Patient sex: M
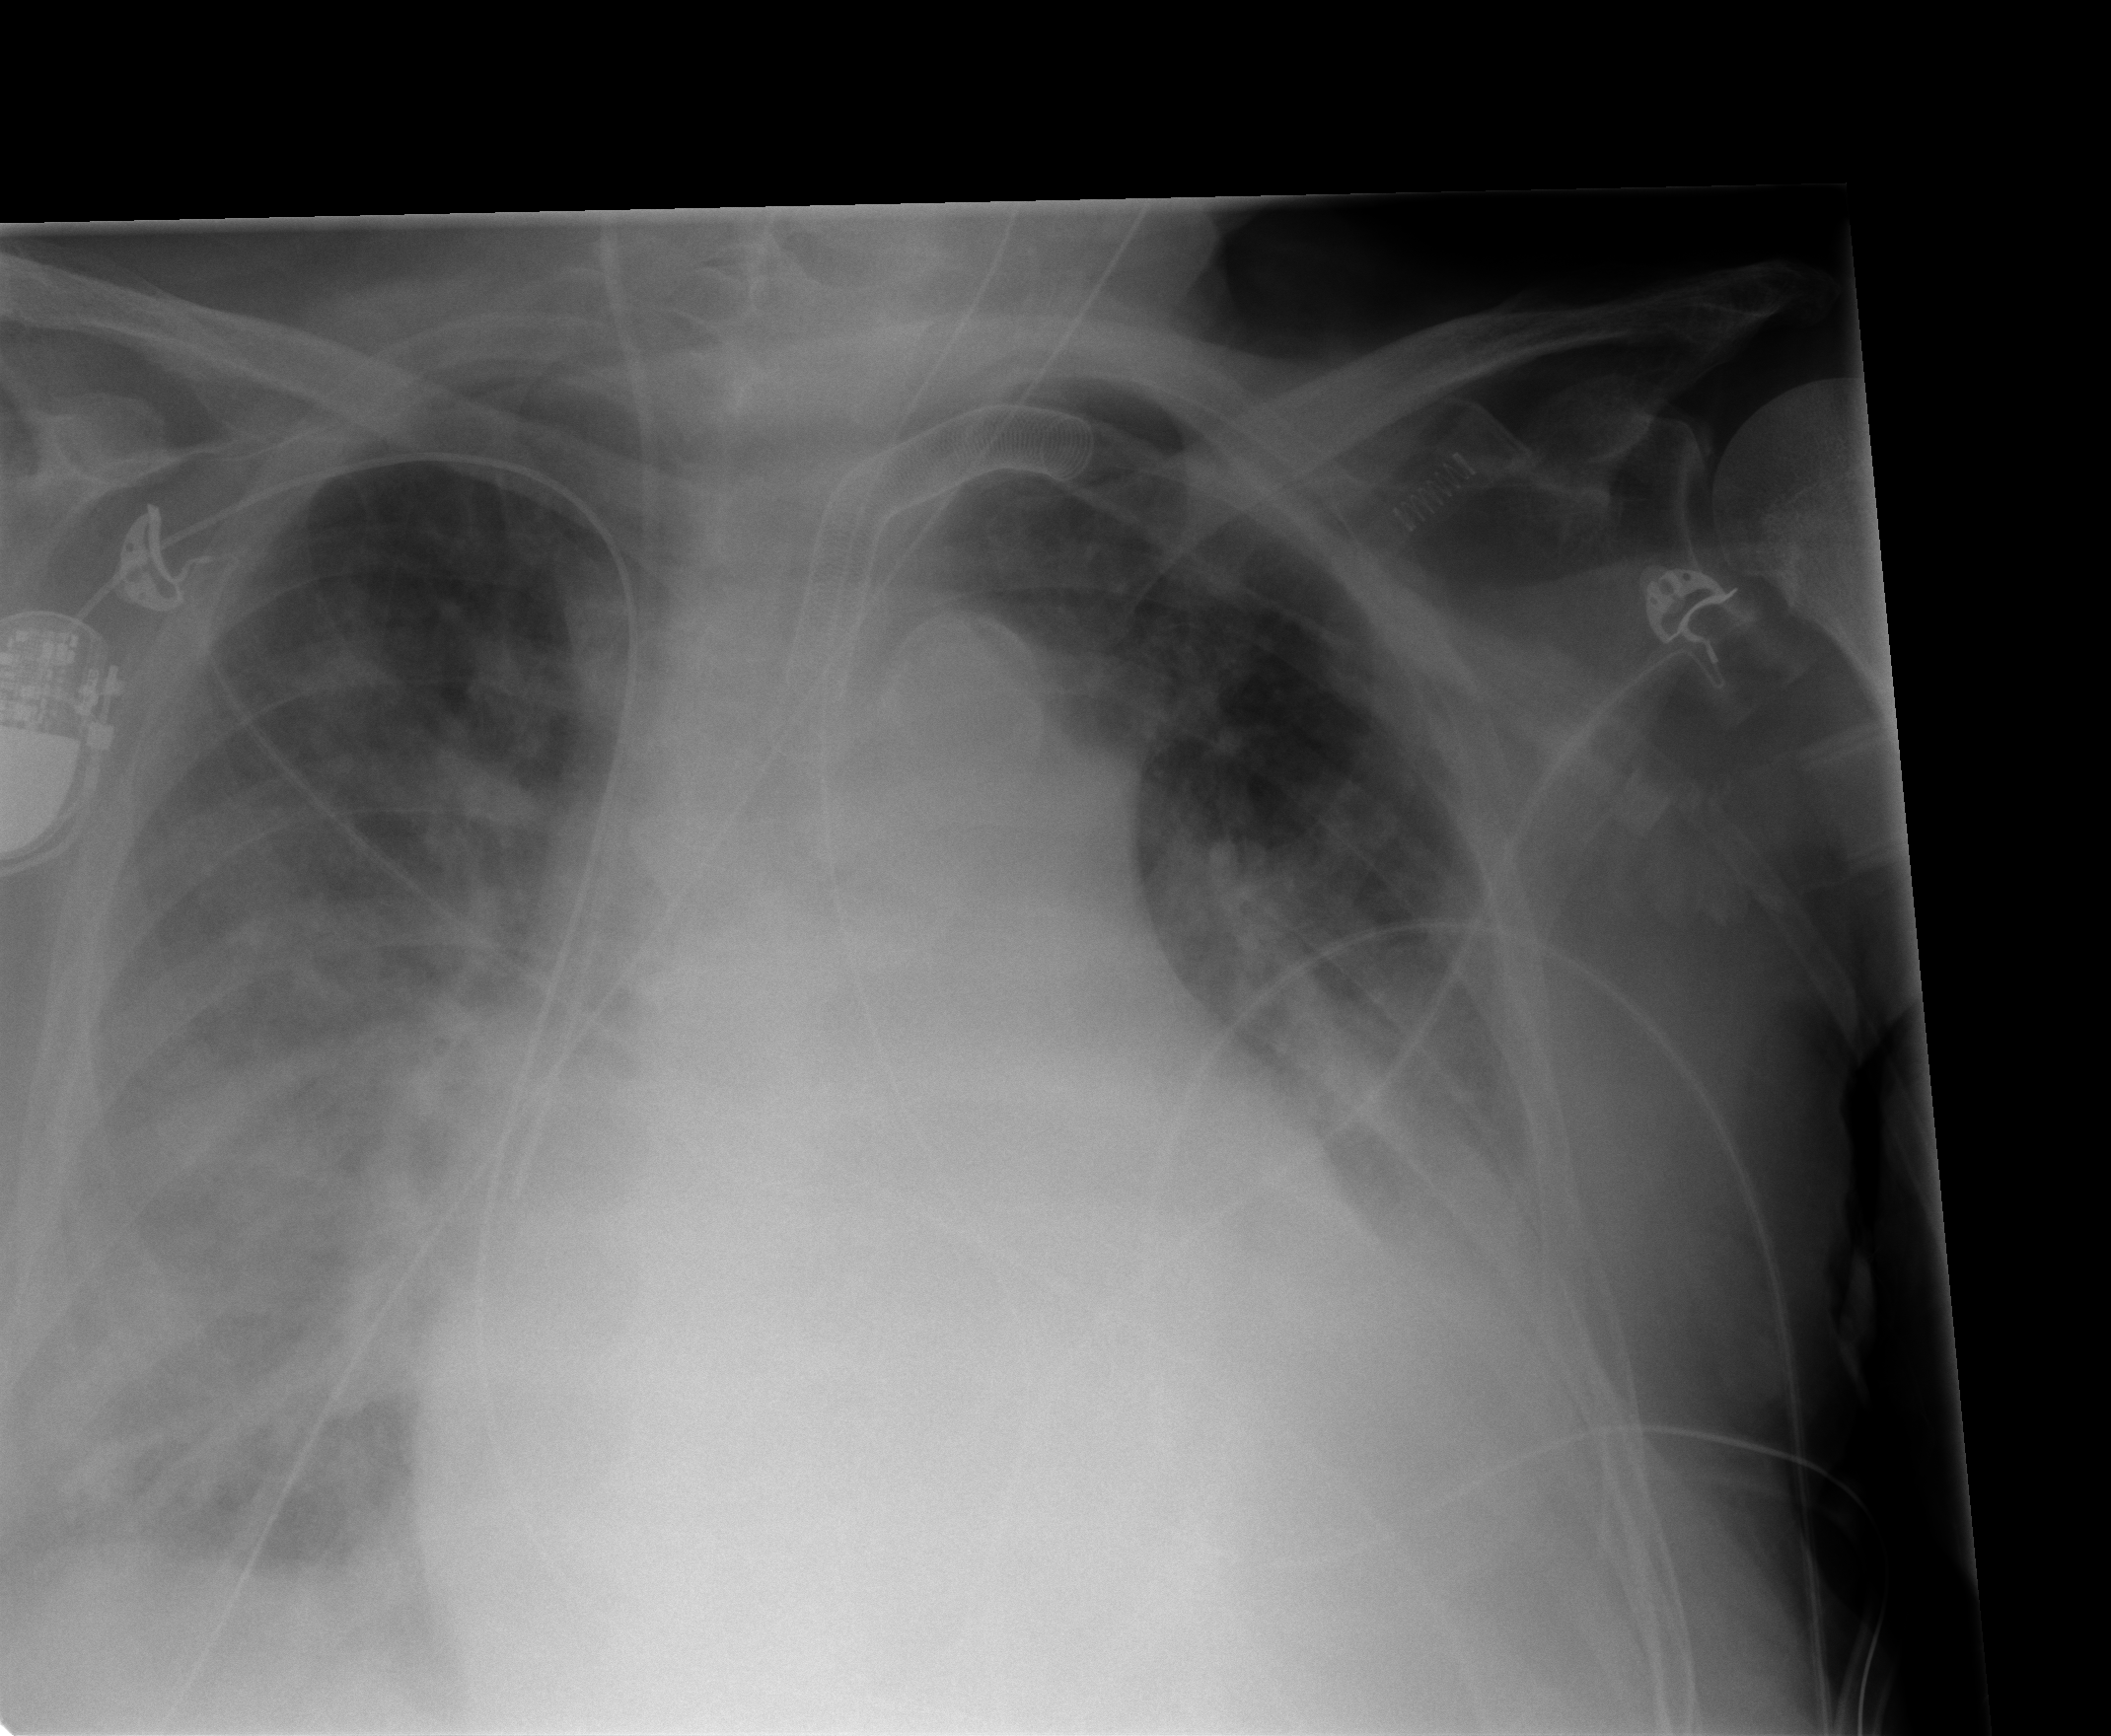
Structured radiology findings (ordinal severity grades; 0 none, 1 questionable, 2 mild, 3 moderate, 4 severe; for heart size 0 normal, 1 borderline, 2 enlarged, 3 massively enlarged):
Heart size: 3
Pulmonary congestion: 2
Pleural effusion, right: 0
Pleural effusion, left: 2
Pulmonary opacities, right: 1
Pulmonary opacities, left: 2
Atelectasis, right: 2
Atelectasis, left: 2